Question: - - -
I have a .docm file that lives in a SharePoint document library. When it is opened, a macro fires and prompts the user for a new file name and folder and then uses .SaveAs2 to save a copy of the file in the specified location as a .docx without the macro.
I cannot use SP content types with a proper .dotm as the template, since there are over 30 different file templates in the library. I have to use the .docm in a SharePoint library and then make sure that the user saves a copy of the file to their personal drive.
So I use some code in the open event. I let the user specify a folder and a file name. Then '.SaveAs2' takes these parameters and saves the current file in the new path with the new name as a normal .docx file without macros. I'll spare you the details about how 'strFolder' and 'strDoc' are gathered. Rest assured that they exist. I have a debug.print with the full file name and it is correct.
'''
With o
.SaveAs2 strFolder & strDoc & ".docx", wdFormatDocumentDefault
End With
'''
The problem is that this code brings up a message saying that the file cannot be found.

Well, duh, I am trying to save the file in this location. Of course it does not exist. That's the point. (Note that the folder does exist.)
After the message box is closed, Word happily saves the file to the specified location.
Also, the message only pops up if the original file is opened in Read mode from SharePoint AND if the new file path is on a network drive.
The message does NOT pop up if
- - -
In the production system, the users will not have a choice of Edit or Read only. They will default to Read only. Also the users will not be able to save to a local C:\ drive, since the business system puts their profile and "My Documents" on a network drive (H:).
I have tried
- 'msoFileDialogSaveAs'- 'Application.DisplayAlert = False''wdAlertsNone'- - 'On Error Resume Next''On Error Goto MyHandler'
Also, although this is not essential, it would be nice to know:
- - -
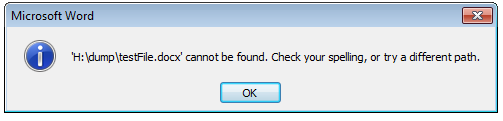
Answer: After several futile attempts to change the way SharePoint serves the document in read only mode, I used the following approach to create a new Word doc, save it to the user's temp folder, copy the doc from the temp folder to the folder previously specified by the user. Now the document exists and using SaveAs does not trigger the error message.
Before the code below runs, the user has defined a file name (strDoc) and a folder for the document to be saved to.
'''
' since we get an annoying message when trying to save to a network drive while
' in read only mode, we first create a new, empty file in the user's temp folder,
' then copy that empty file to the specified folder
' set the temp folder and full path
tempFolder = Environ("Temp")
tempPath = tempFolder & "" & strDoc & ".docx"
' create a new document
Documents.Add DocumentType:=wdNewBlankDocument
ChangeFileOpenDirectory tempFolder
' save to temp folder and close
With ActiveDocument
.SaveAs2 tempPath, wdFormatDocumentDefault
.Close
End With
' copy from temp folder to previously defined destination
FileCopy tempPath, fullPath
' delete the temp file
KillFile = tempPath
' finally, save the contract over the empty file
With o
.SaveAs2 fullPath, wdFormatDocumentDefault
End With
'''